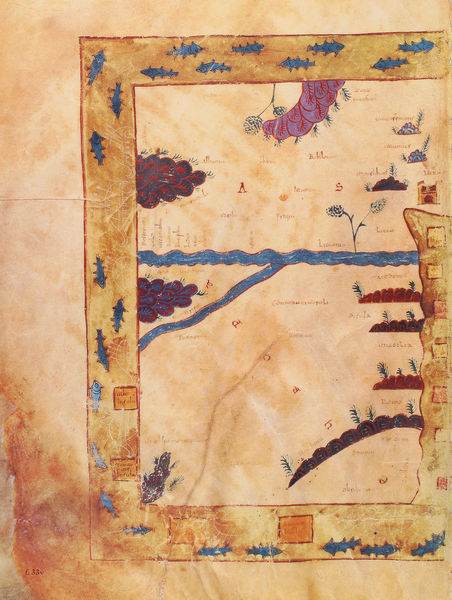
Titel: Beatus-Manuskript
Künstler: Magius
Institution: New York, Pierpont Morgan Library
Schlagwörter: baum, blau, meer, bäume, fluss, zeichnung, rot, malerei, rahmen, pflanzen, schrift, berge, japanisch, schriftzeichen, buch, asien, seite, asiatisch, chinesisch, pergament, karte, landkarte, fische, europa, landakrte